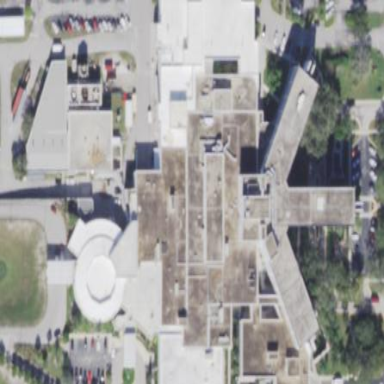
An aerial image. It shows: Healthcare facility identified as hospital.